Question: Hello I would like to add a dynamic display with a number in my point.
As in the picture, I already have the icons on the map.
Adding the numbers in point?

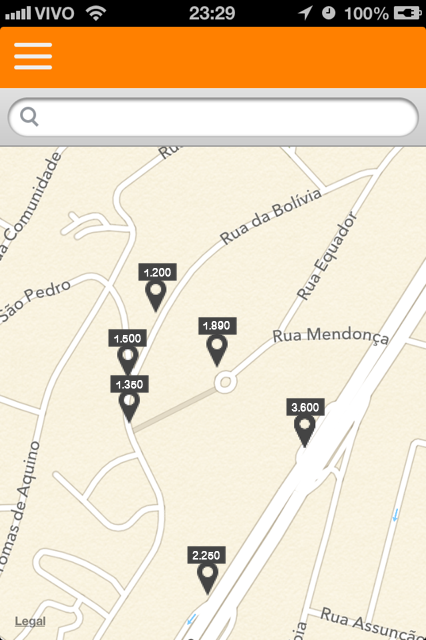
Answer: There's a method to define what the annotation view looks like:
'''
-(MKAnnotationView *)mapView:(MKMapView *)mV viewForAnnotation:(id<MKAnnotation>)annotation
{
MKPinAnnotationView *pinView = nil;
if(annotation != mapView.userLocation)
{
pinView = (MKPinAnnotationView *)[mapView dequeueReusableAnnotationViewWithIdentifier:@"pinID"];
if ( pinView == nil )
{
pinView = [[MKPinAnnotationView alloc] initWithAnnotation:annotation
reuseIdentifier:defaultPinID];
}
pinView.canShowCallout = YES;
pinView.animatesDrop = YES;
. . .
// -----------------------------------
// Add extra subviews here
// -----------------------------------
UILabel *lblNumbers = [[UILabel alloc] init...];
lblNumbers.text = ....;
lblNumbers.backgroundColor = [UIColor colorWithRed:0.1 Green:0.1 Blue:0.1];
// add the subview to the pinView
[pinView addSubview:lblNumbers];
}
return pinView;
}
'''